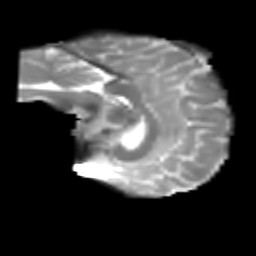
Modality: T2w
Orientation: sagittal
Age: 29
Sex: male
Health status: healthy